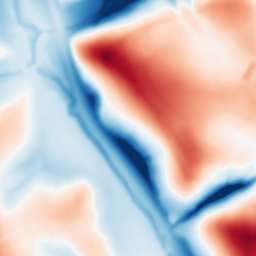
Category: multiscale
Decomposition family: dog_multiscale
Decomposition parameters: sigma_ratio: 2
n_scales: 4
base_sigma: 2
Upsampling method: quadratic
Upsampling parameters: scale: 8
Upsampling scale: 8